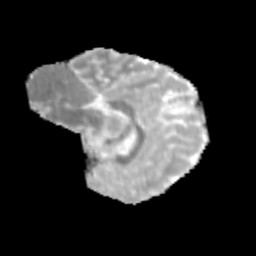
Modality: MD
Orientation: sagittal
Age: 11
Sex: female
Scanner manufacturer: siemens
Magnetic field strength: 3 T
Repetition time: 3.8 s
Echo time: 0.07 s